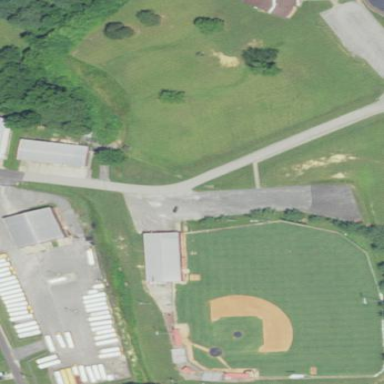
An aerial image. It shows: Stadium used for baseball.